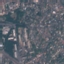
Land use / land cover: Residential